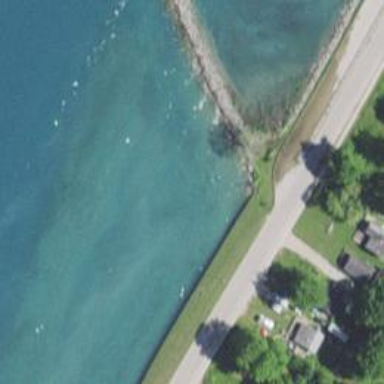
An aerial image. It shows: Breakwater structure.